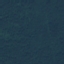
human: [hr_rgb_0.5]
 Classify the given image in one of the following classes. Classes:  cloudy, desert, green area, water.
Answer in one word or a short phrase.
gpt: green area